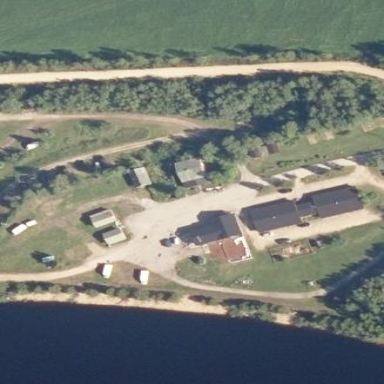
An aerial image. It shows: Camping site with tents and caravans.